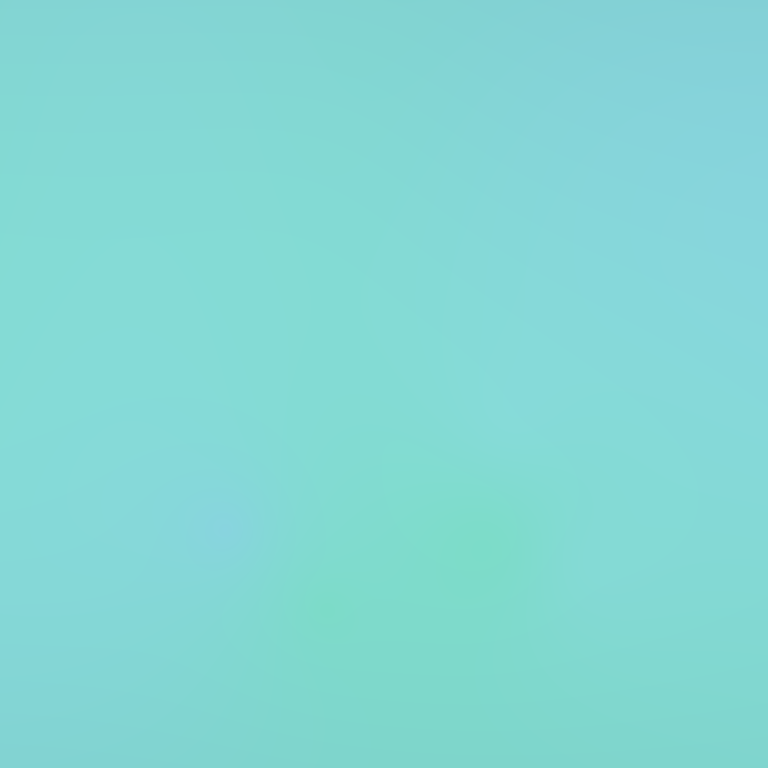
Abstract light effect, smooth gradient from soft teal to light mint, calm atmosphere, diffuse glow, no room, no furniture, no objects.